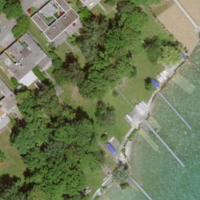
EUNIS habitat code: 53
Species observed at this site:
Cardamine pratensis